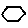
Label: hexagon